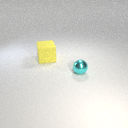
large yellow rubber cube behind small cyan metal sphere